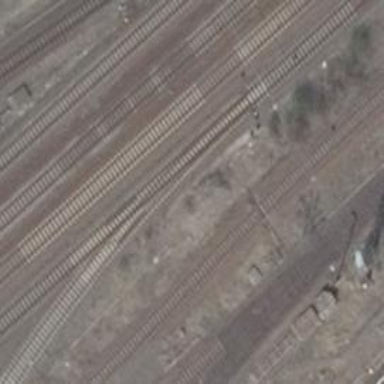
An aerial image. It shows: Disused railway line with electrified contact lines.